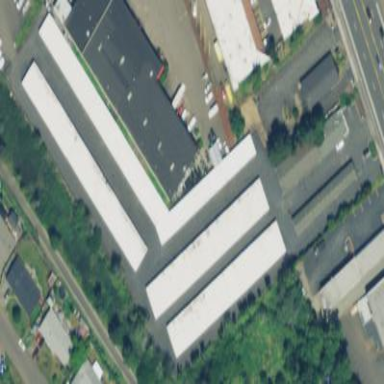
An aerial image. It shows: Commercial area with storage rental shop.